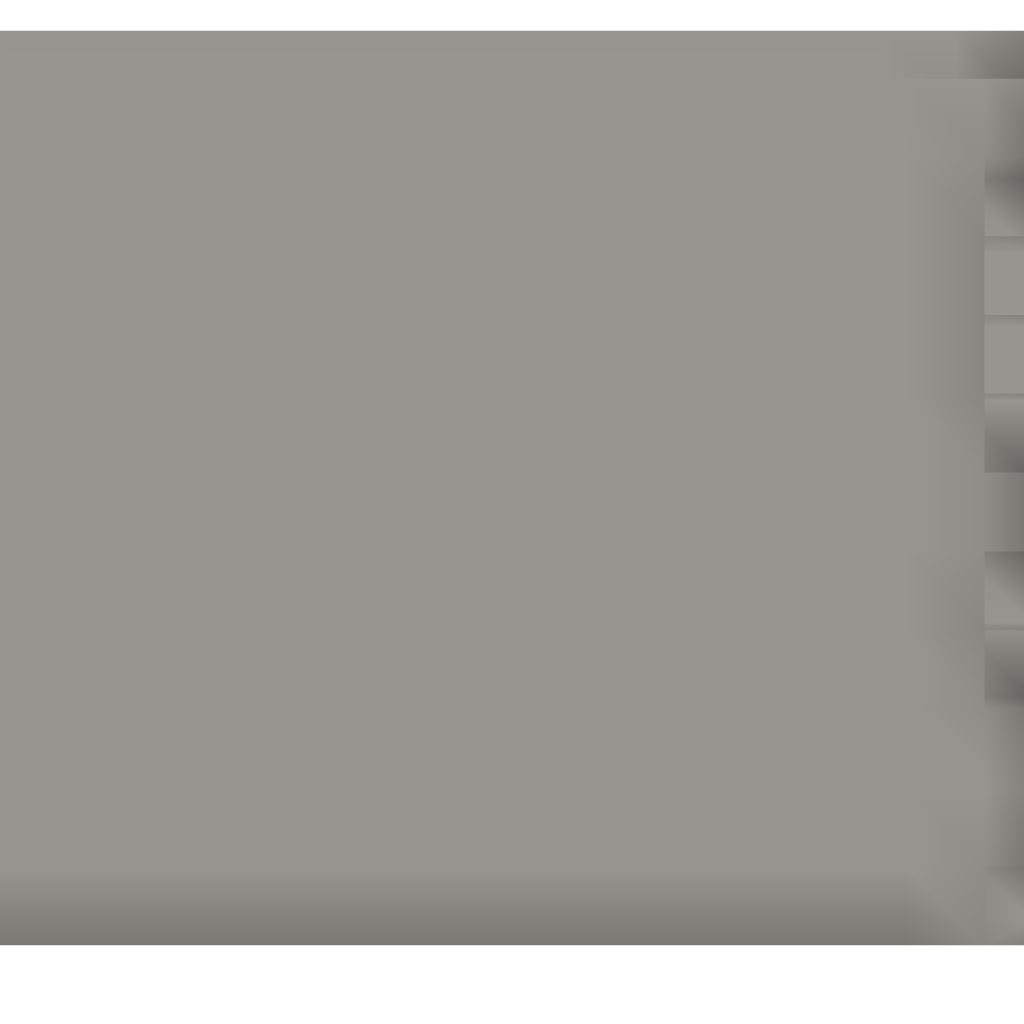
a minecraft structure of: Easy 7-Segment Counter by Chunkie